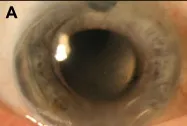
DMEK surgery with pre-existing iris-sutured IOL. A, Preoperative status demonstrating secondary corneal edema due to bullous keratopathy because of an anterior chamber IOL and showing surgical peripheral iridectomy at 12 o'clock.
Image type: medical_photograph (other_medical_photograph)